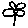
Label: flower